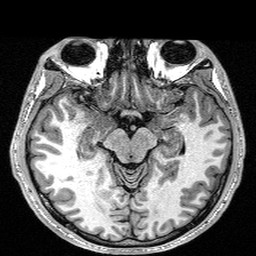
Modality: T1w
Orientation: coronal
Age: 25
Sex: male
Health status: healthy
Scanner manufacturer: siemens
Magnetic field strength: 1.5 T
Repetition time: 2.73 s
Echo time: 0.00357 s